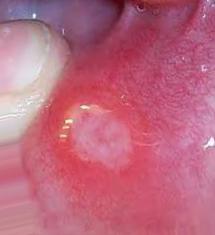
Condition: Mouth Ulcer